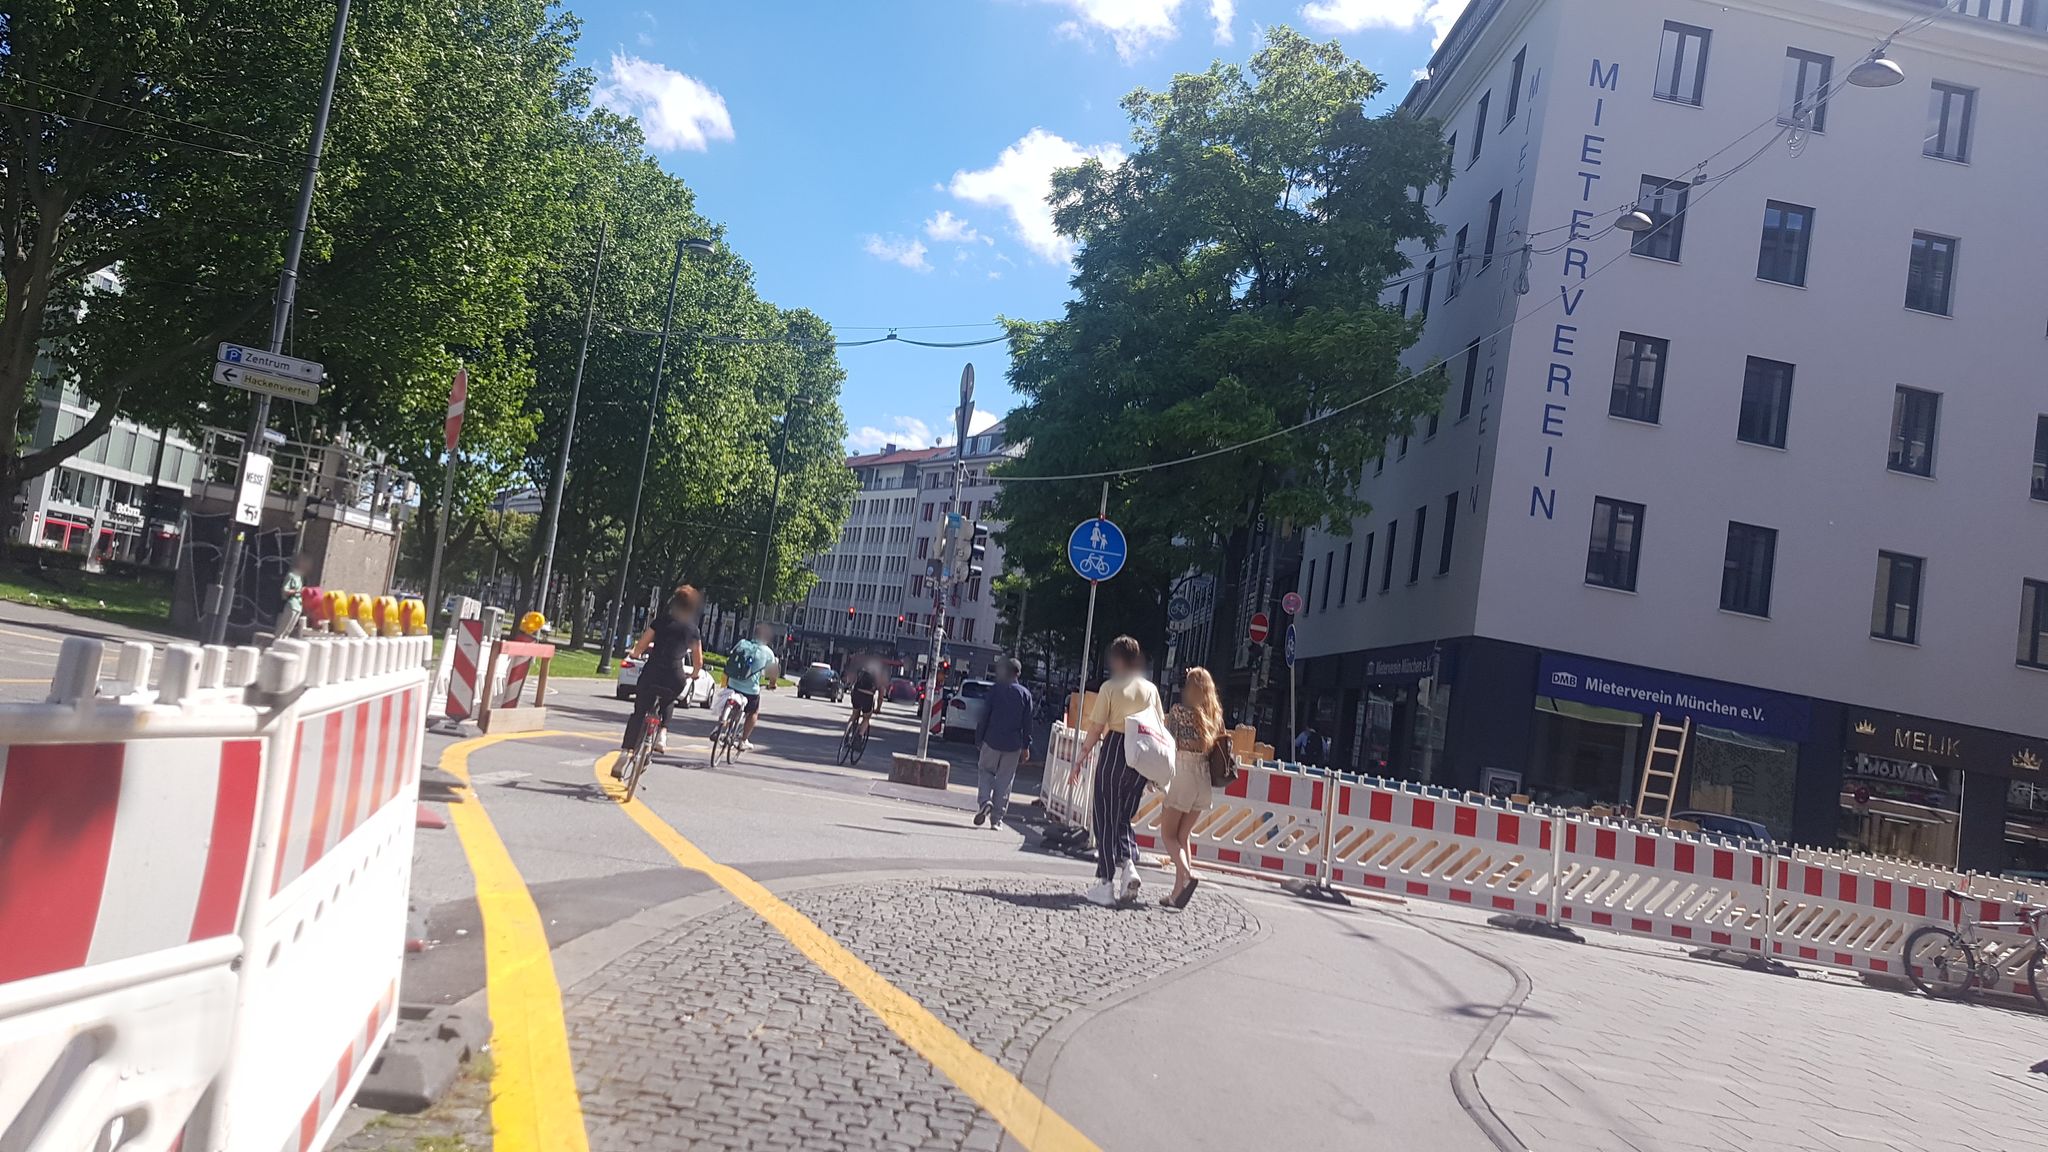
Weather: clear
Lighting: day
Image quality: good
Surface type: cycling surface
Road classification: secondary
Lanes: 5
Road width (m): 1.60
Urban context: urban centre
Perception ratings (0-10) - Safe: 3.46, Lively: 8.19, Beautiful: 8.07, Boring: 2, Depressing: 7.04, Wealthy: 7.06